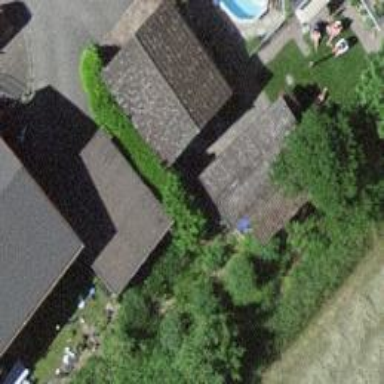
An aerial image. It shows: Shed.